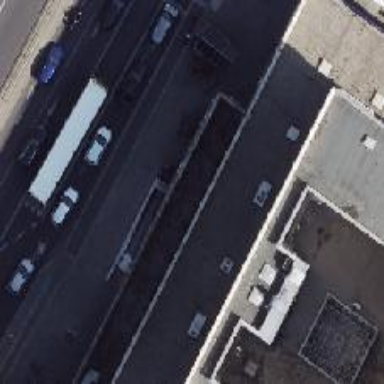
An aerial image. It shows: Flat roof forming part of building.